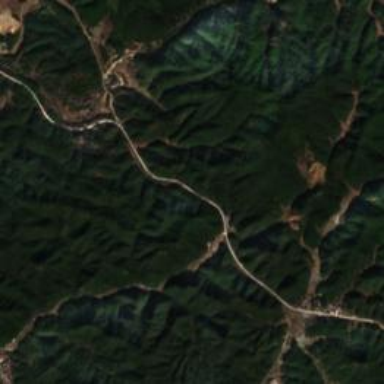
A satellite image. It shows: Trunk highway.